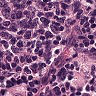
Metastatic tissue present: no